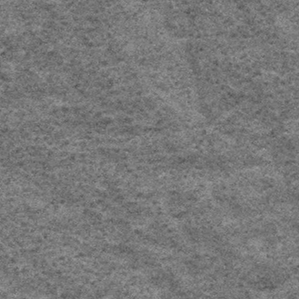
Label: frost